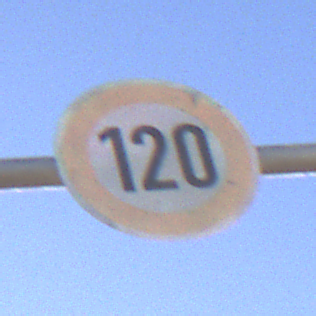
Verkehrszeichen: Geschwindigkeit120
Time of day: SunriseSunset
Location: Outdoor (Nature)
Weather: Clear
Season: NotSpecified
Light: Natural